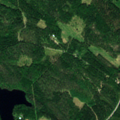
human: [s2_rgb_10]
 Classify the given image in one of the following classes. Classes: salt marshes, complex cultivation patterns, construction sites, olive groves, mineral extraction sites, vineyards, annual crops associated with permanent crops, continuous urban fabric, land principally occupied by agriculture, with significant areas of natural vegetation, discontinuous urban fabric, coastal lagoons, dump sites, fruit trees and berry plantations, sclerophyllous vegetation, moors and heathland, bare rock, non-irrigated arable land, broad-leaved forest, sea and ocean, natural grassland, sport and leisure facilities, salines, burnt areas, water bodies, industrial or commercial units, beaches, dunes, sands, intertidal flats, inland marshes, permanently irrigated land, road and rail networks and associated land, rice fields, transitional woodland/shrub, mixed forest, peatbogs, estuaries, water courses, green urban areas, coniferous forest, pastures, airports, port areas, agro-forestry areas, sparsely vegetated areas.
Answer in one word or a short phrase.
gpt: mixed forest, water bodies